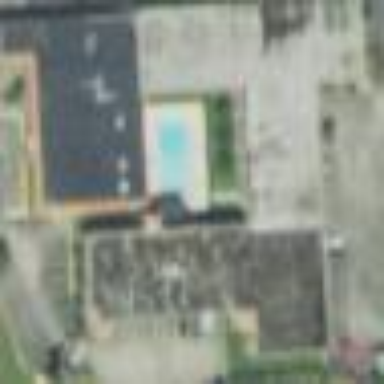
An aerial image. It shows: Hotel building.